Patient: sex M, age 63
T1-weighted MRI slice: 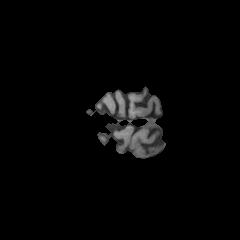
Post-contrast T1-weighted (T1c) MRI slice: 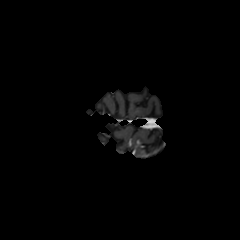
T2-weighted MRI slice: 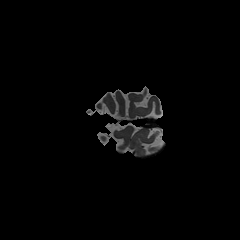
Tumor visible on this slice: yes
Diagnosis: Glioblastoma, IDH-wildtype
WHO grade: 4